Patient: sex F, age 63
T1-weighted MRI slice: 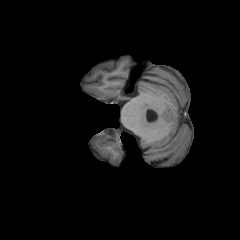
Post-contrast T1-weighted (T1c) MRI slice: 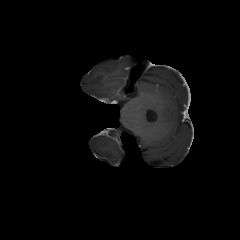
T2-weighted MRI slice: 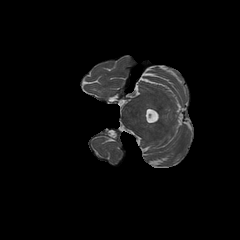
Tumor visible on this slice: no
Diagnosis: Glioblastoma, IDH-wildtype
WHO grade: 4